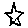
Label: star